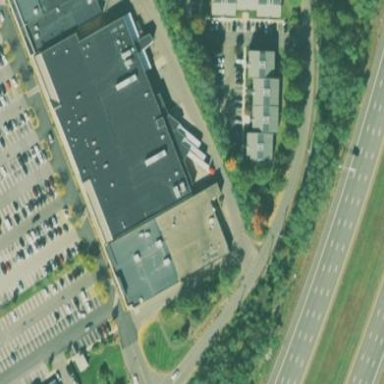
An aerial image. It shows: Building.